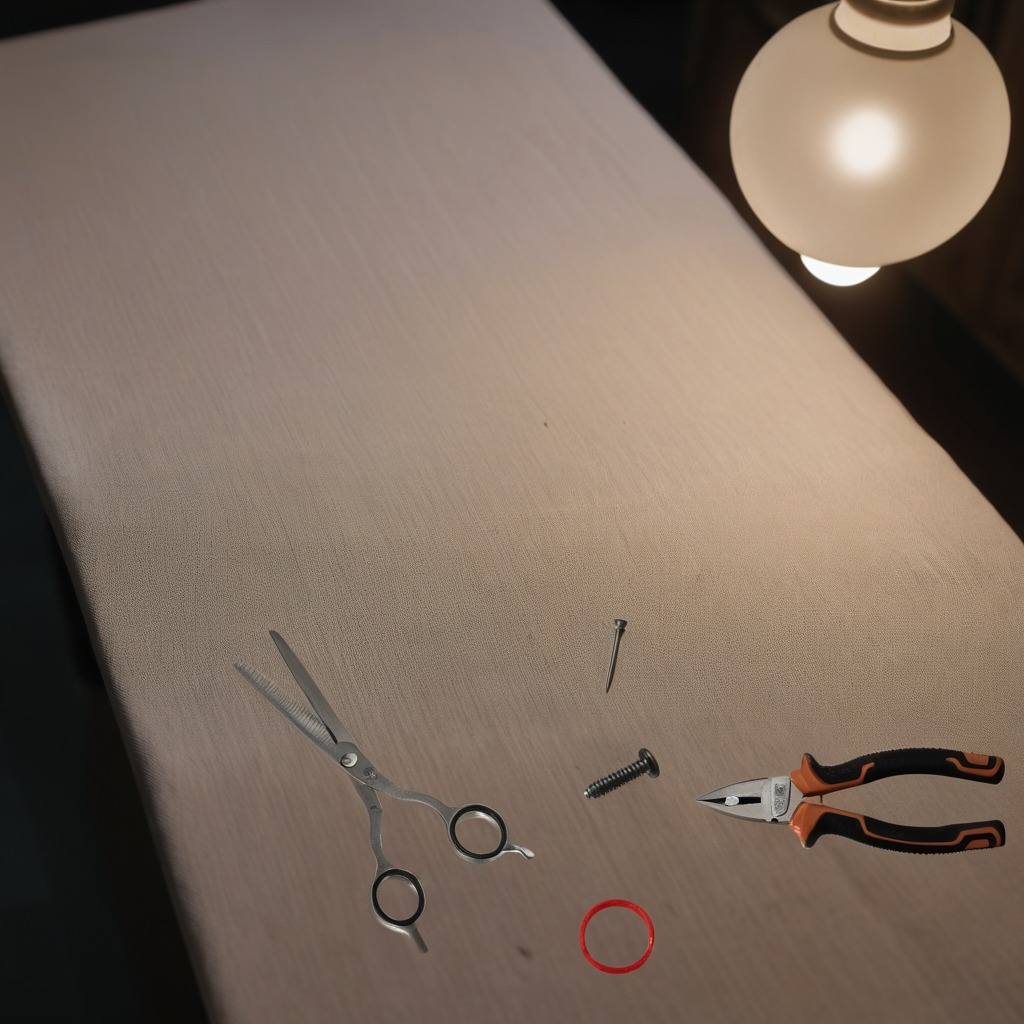
A rubber Oring, a metal machine screw, an iron nail, pliers, and a pair of scissors are lying on a wooden table.